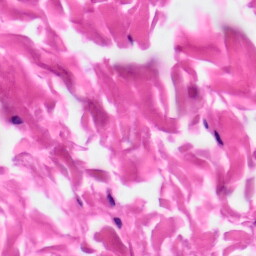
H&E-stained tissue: Skin